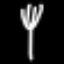
Label: fork